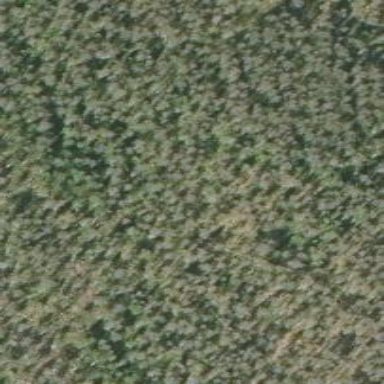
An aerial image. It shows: Woodland with needle-leaved trees.